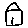
Label: house